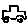
Label: car